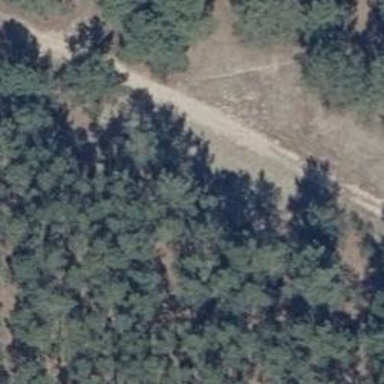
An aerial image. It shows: Sandy track with grade 4 tracktype.